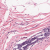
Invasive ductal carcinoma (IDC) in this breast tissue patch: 0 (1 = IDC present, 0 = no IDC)